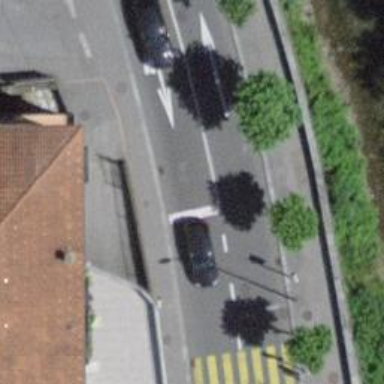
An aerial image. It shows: Road with traffic signals.